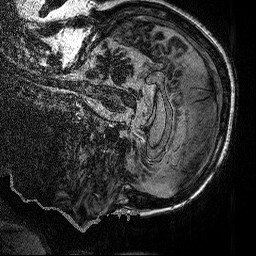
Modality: MP2RAGE
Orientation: sagittal
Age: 69
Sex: male
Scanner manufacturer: siemens
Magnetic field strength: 3 T
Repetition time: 5 s
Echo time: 0.00298 s